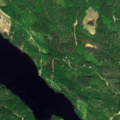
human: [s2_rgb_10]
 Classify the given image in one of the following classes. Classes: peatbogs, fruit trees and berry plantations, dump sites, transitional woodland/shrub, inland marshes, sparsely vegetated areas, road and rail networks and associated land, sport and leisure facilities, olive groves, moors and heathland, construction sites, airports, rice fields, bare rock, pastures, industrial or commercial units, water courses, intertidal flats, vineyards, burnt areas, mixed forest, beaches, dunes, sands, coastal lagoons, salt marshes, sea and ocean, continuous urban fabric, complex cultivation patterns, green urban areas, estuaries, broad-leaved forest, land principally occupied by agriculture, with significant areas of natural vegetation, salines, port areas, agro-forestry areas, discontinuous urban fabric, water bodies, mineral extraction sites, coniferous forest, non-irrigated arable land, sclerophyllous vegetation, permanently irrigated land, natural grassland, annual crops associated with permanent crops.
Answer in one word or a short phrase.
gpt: coniferous forest, mixed forest, water bodies